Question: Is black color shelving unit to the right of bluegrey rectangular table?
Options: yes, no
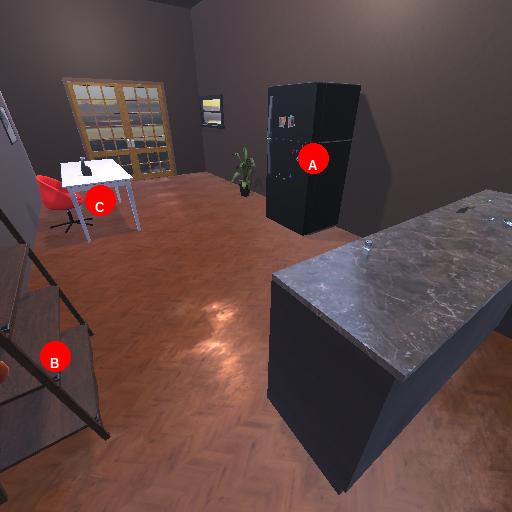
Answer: yes